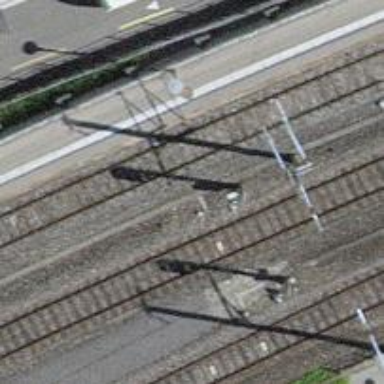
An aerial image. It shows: Railway signal.